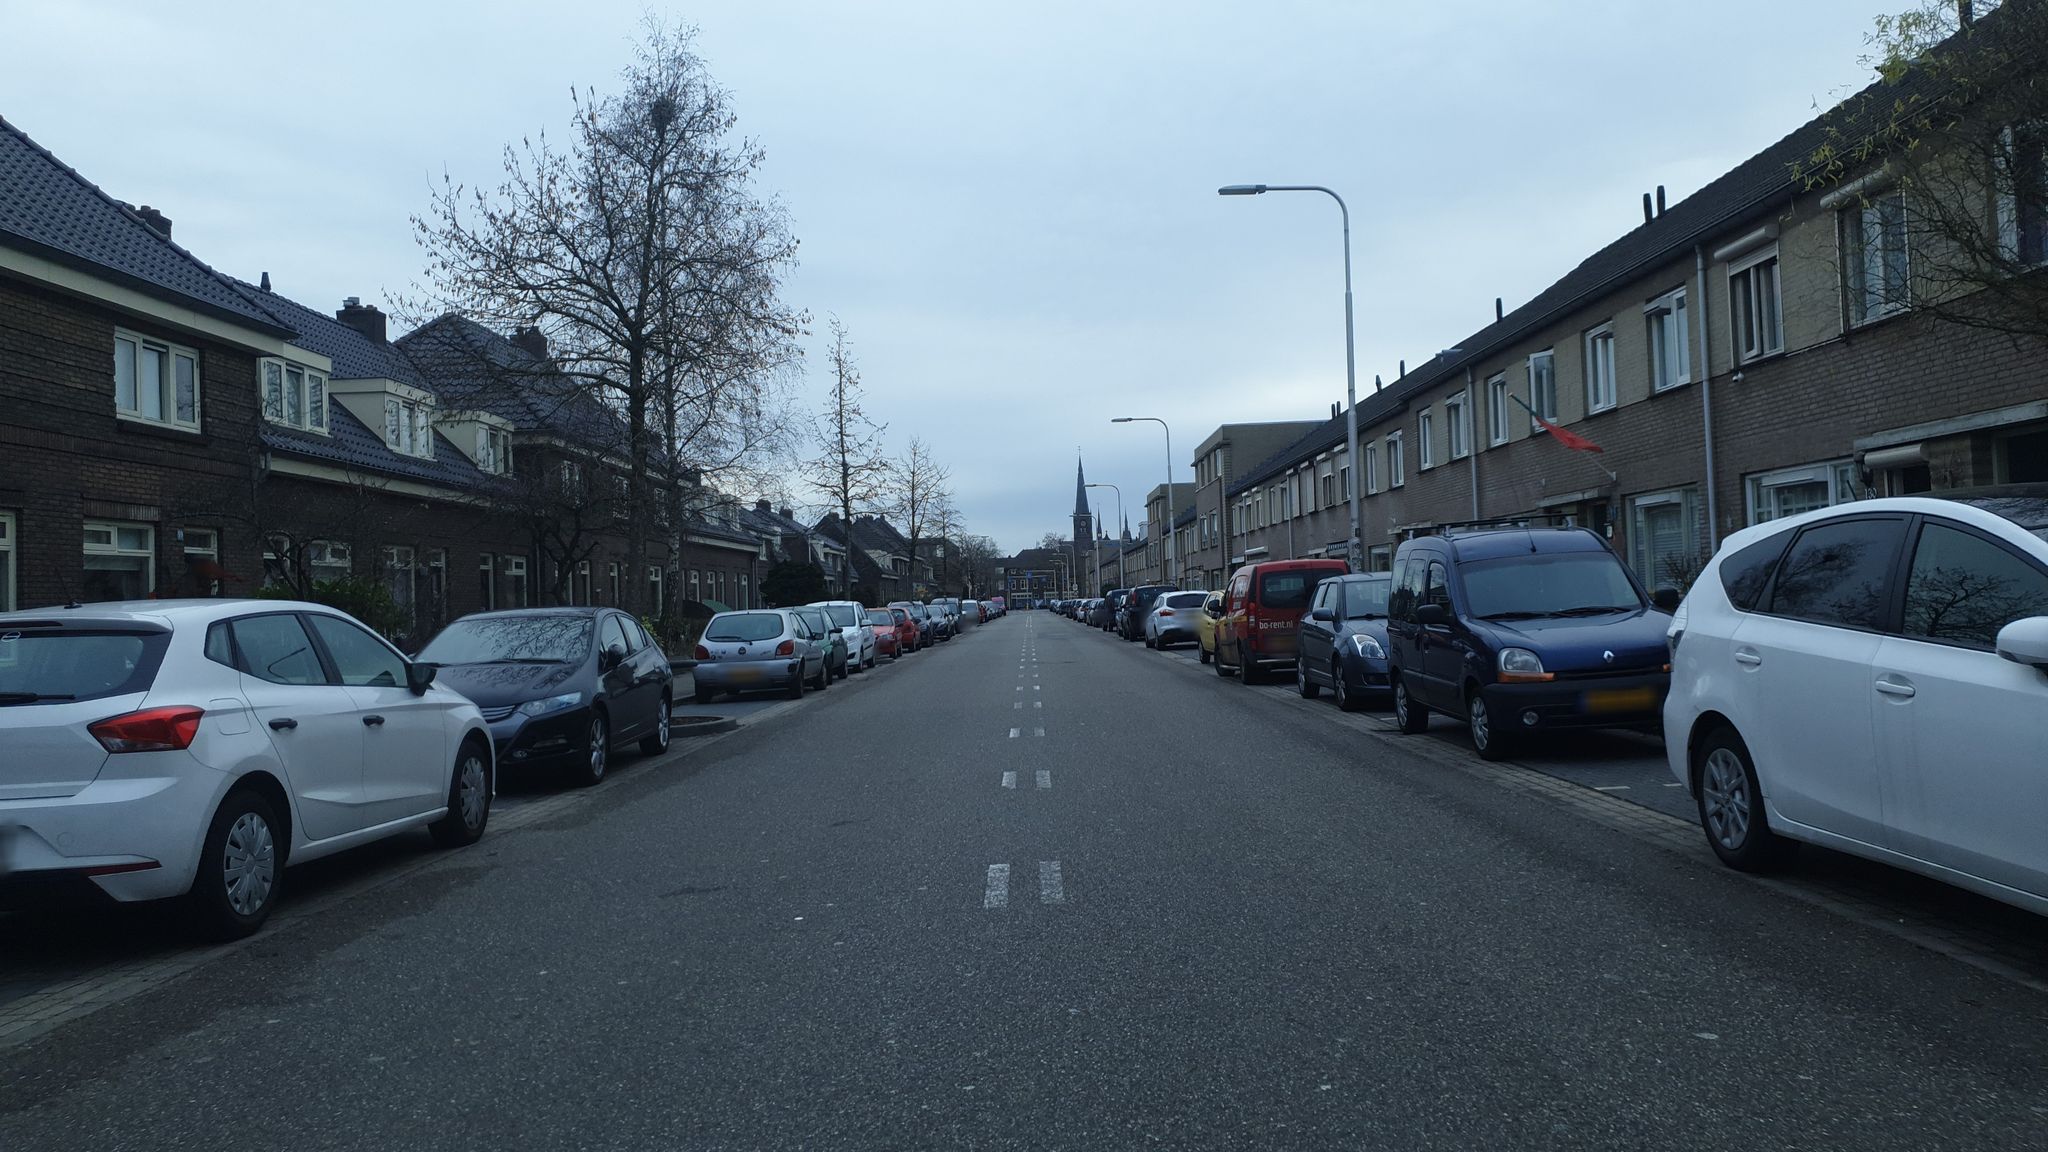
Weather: cloudy
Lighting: day
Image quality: good
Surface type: driving surface
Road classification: residential
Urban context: urban centre
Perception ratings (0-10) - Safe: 5.98, Lively: 8.89, Beautiful: 9.18, Boring: 1.38, Depressing: 0.67, Wealthy: 7.45